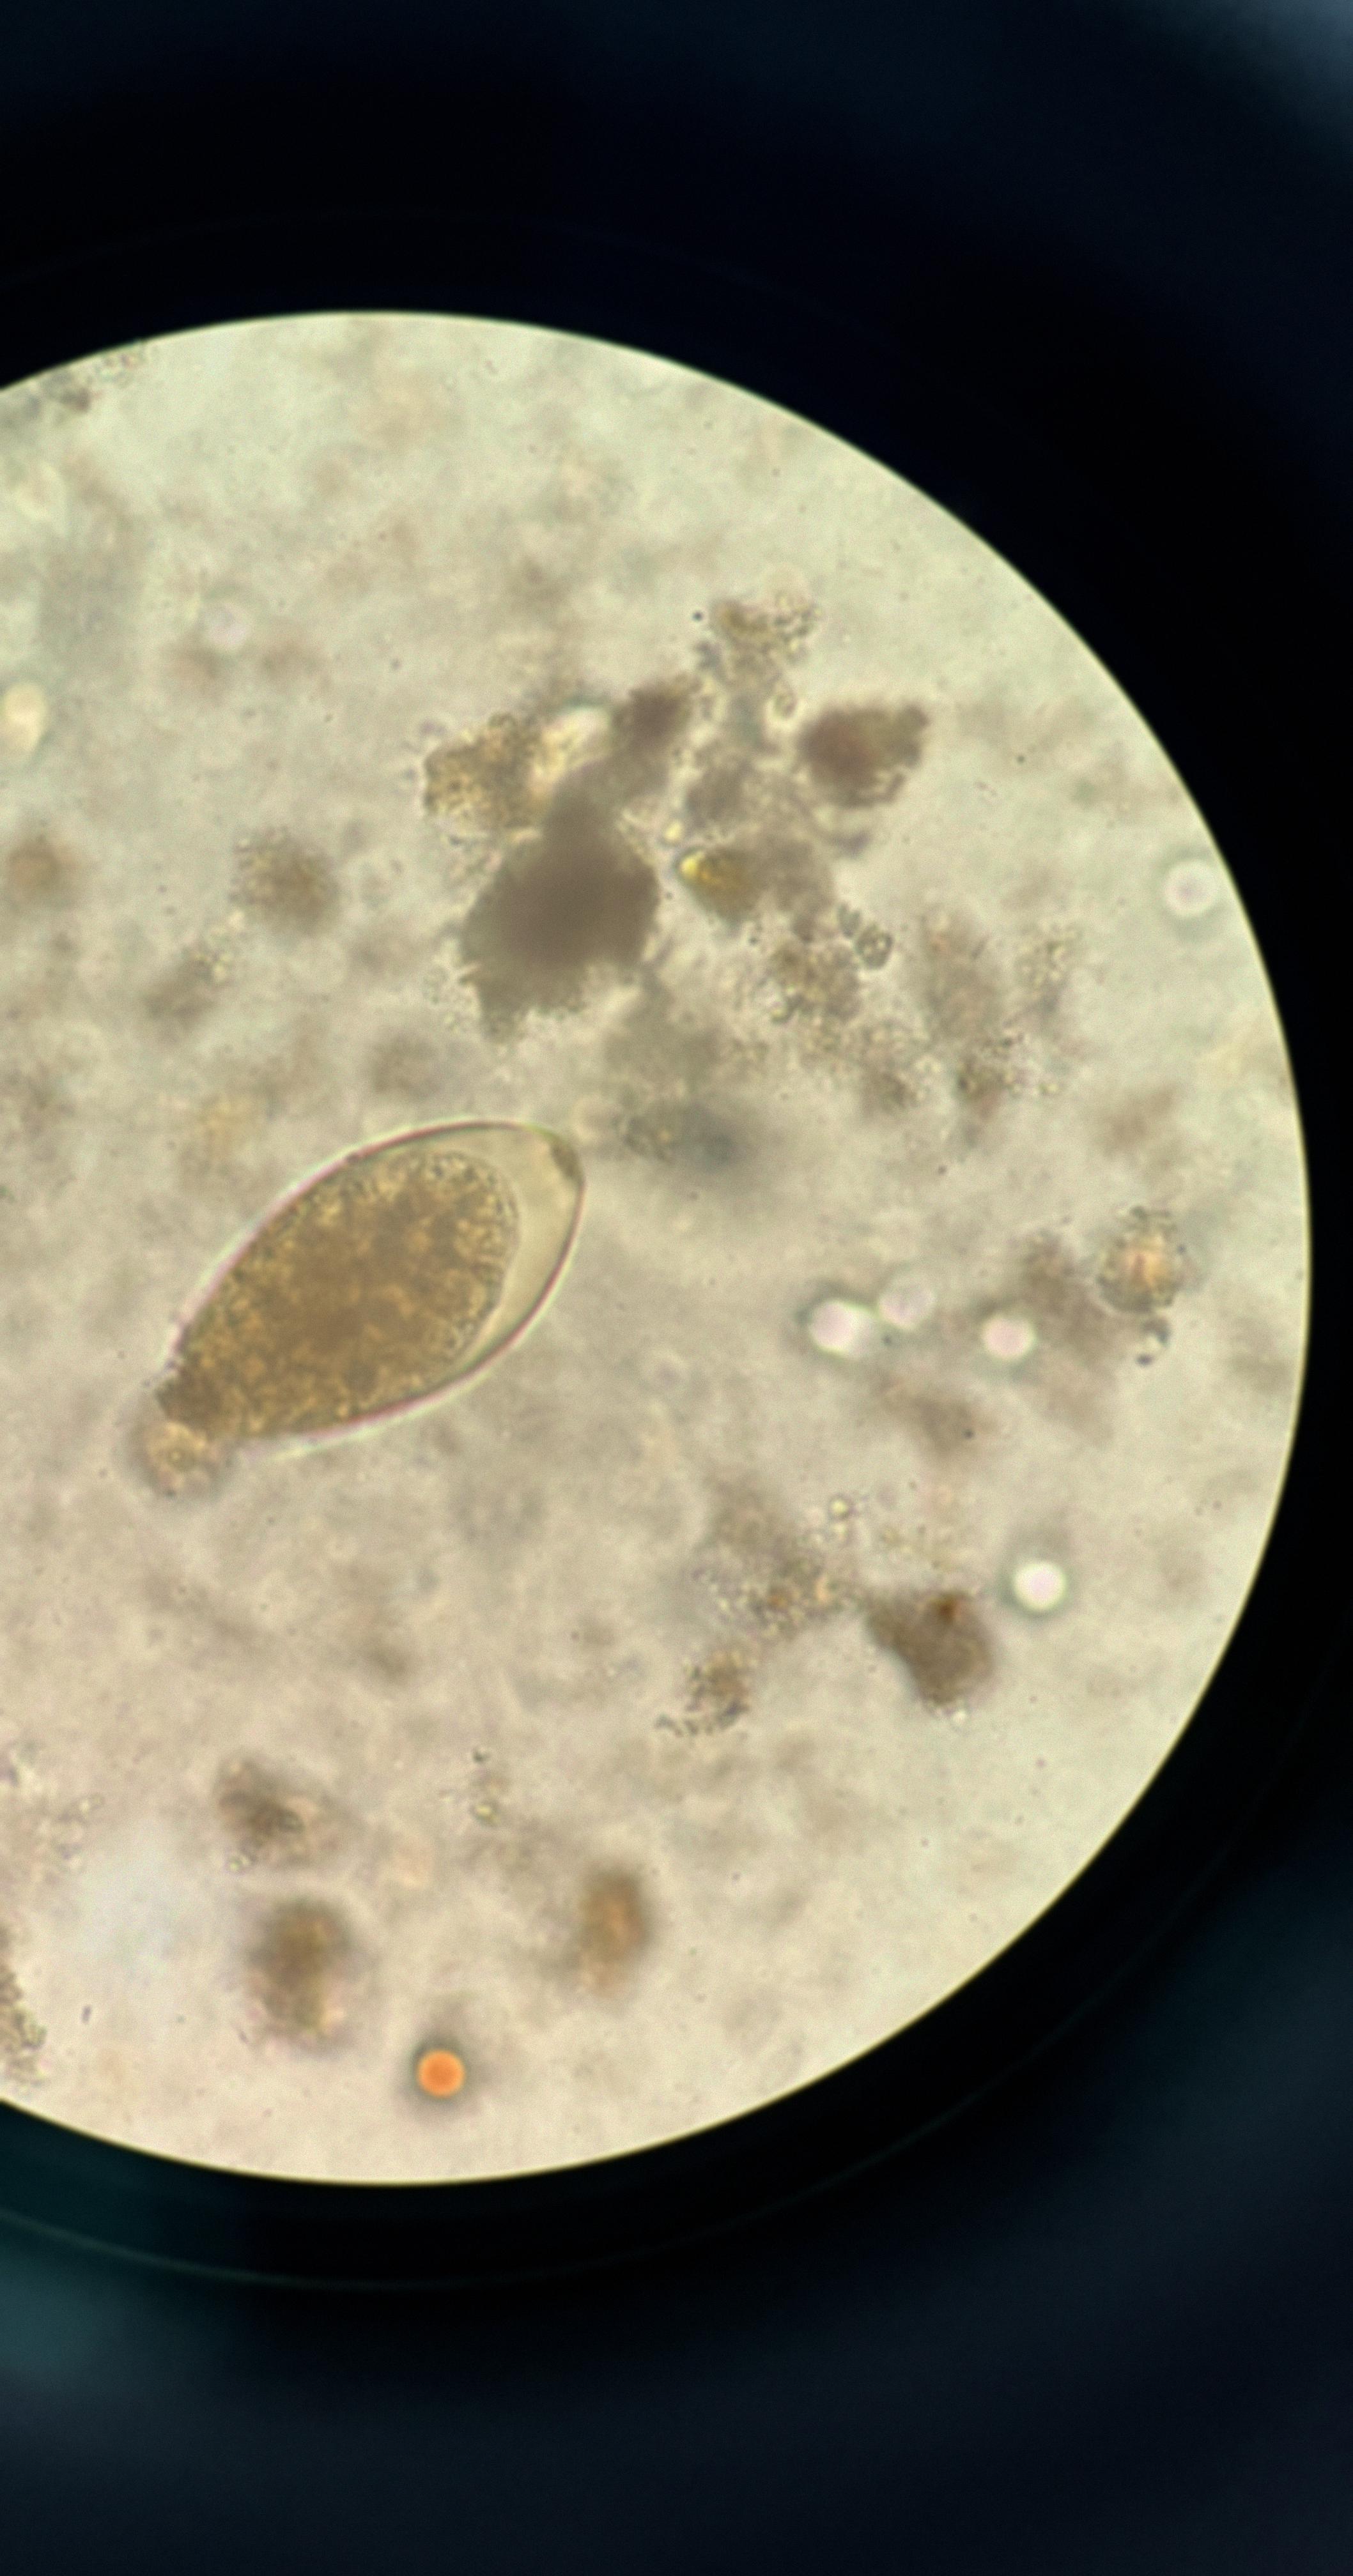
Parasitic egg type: Fasciolopsis buski